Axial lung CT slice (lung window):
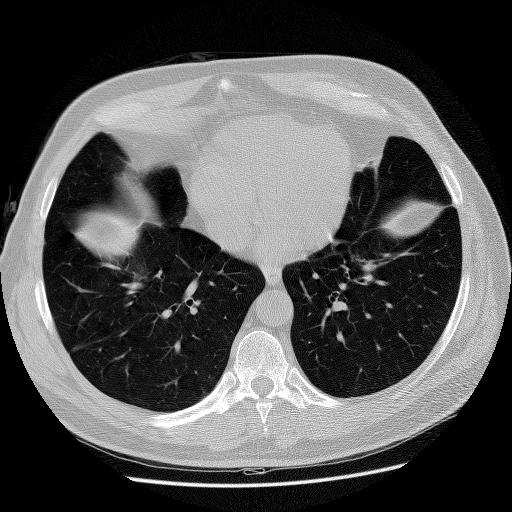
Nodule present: no